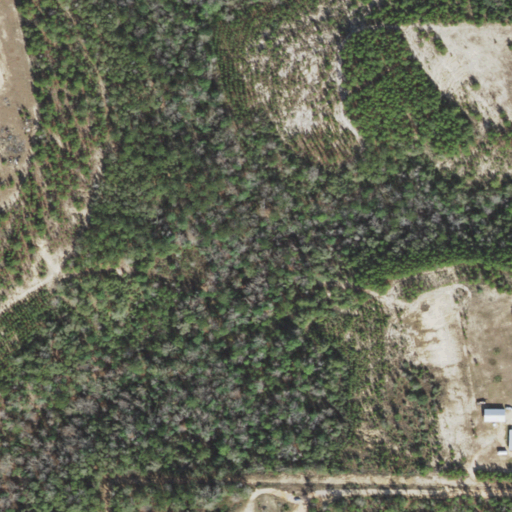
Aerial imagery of valley in Florida named Rocky Head containing evergreen forest, grassland, shrub, open development, woody wetlands, low intensity development, and barren land